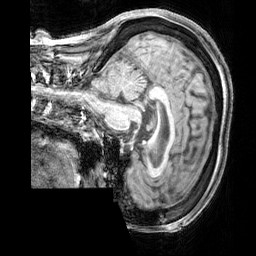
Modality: T1w
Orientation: sagittal
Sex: female
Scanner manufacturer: siemens
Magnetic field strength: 3 T
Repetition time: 2.3 s
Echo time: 0.00226 s